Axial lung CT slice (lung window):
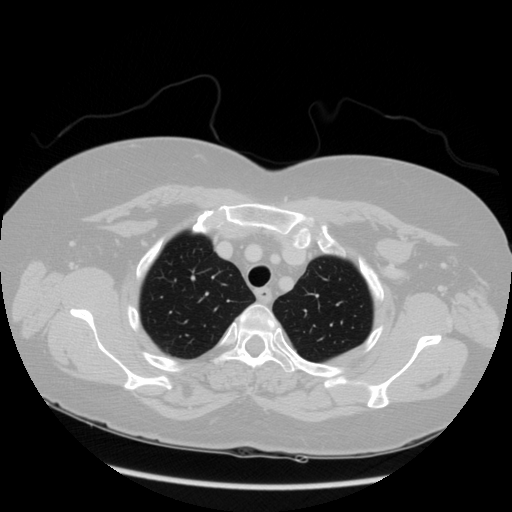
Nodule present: no